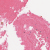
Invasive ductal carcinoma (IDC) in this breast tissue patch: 0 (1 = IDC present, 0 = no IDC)